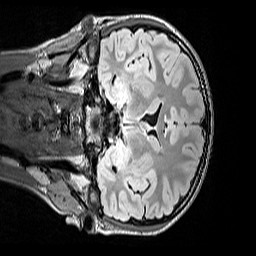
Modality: FLAIR
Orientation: coronal
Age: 12
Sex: male
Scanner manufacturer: siemens
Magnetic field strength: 3 T
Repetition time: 5 s
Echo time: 0.388 s